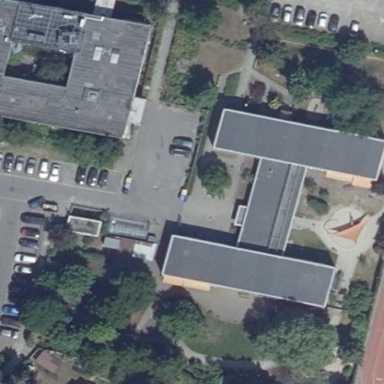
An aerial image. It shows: Kindergarten.